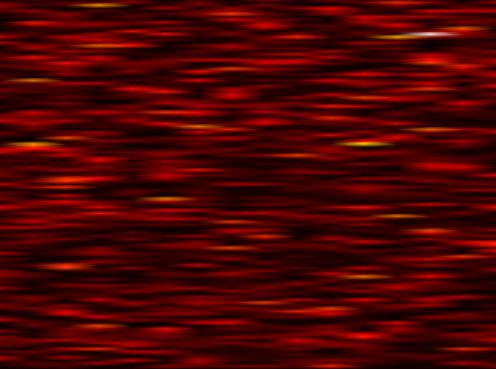
Label: FBMC